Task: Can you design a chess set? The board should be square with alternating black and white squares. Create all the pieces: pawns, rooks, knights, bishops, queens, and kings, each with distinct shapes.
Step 4786:
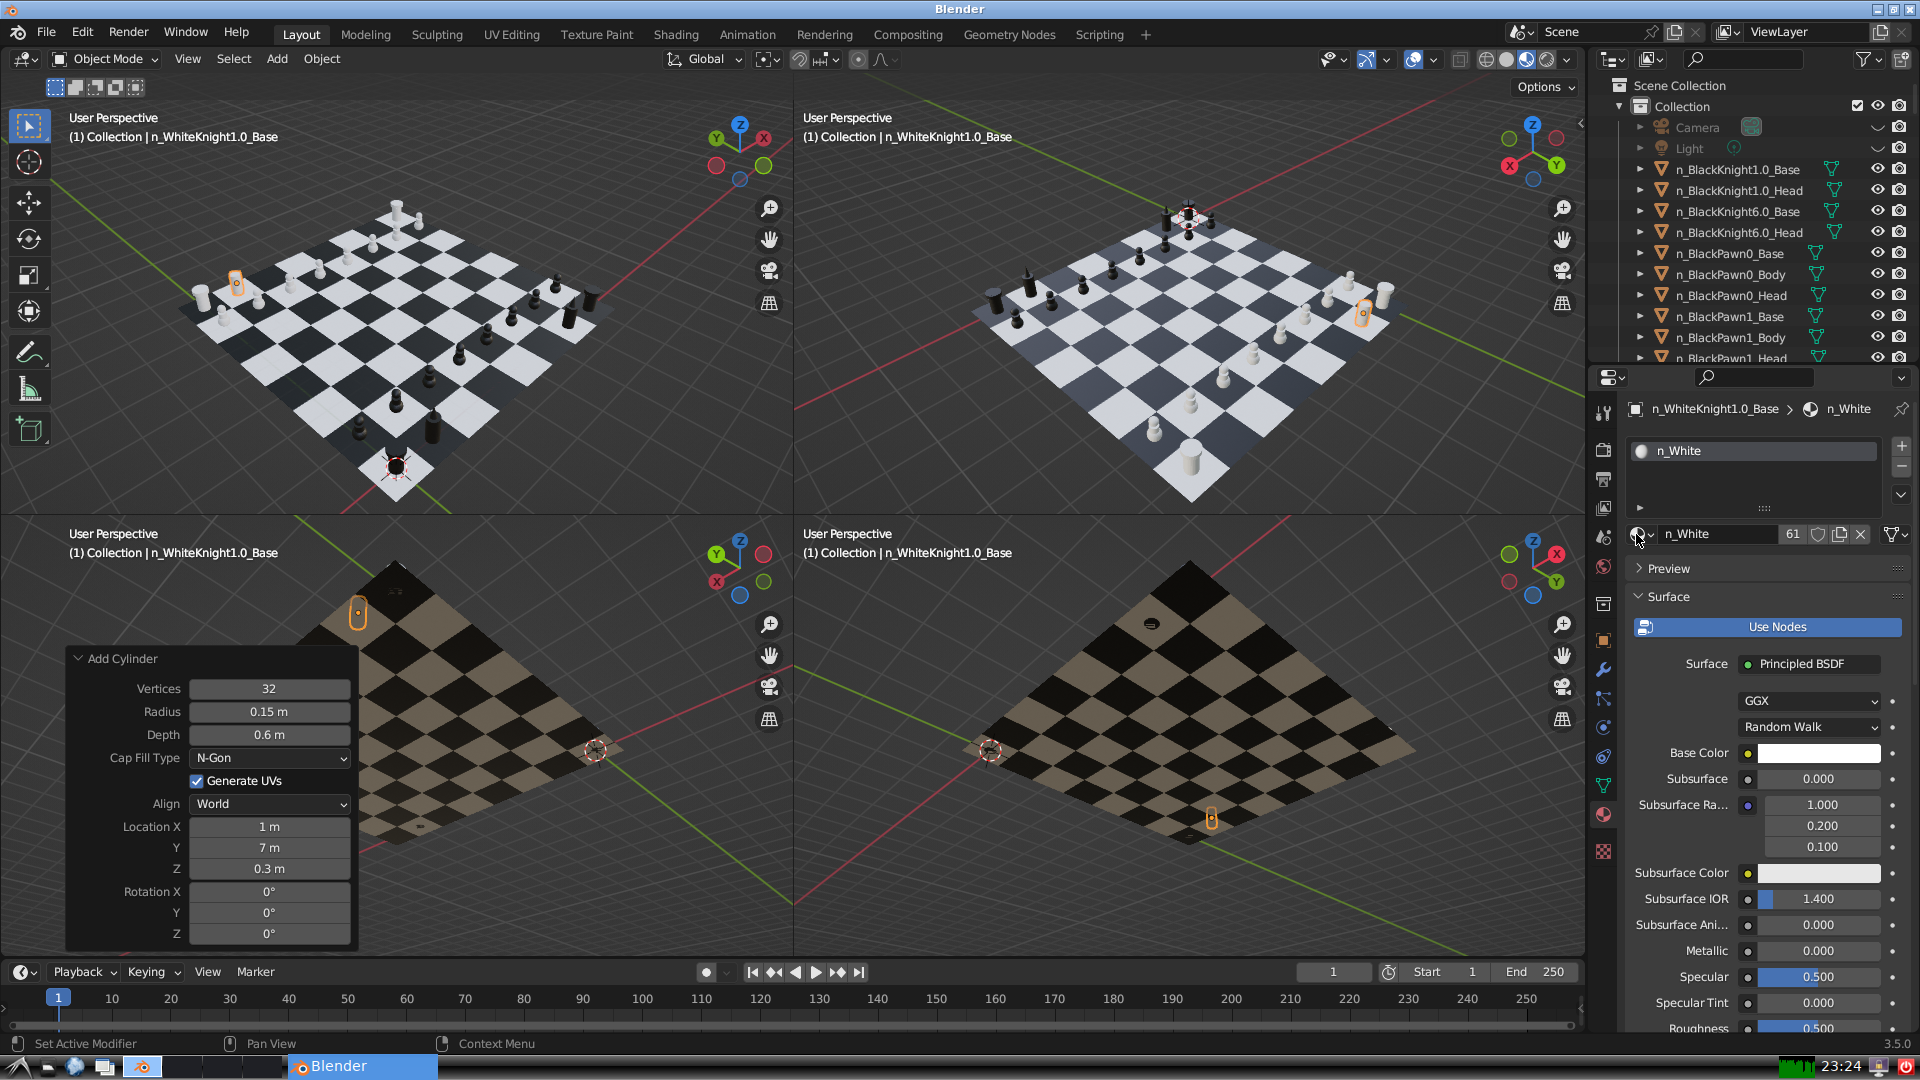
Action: {"mouse_move": [278, 58]}